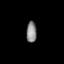
Tissue: lung
Cell type: Endothelial cells
Senescence score: 0.6031
Nuclear area (px): 211
Mean DAPI intensity: 135.564